Question: I am plotting data from a 'data.frame' which is structured like this:
'''
A B C D
29.8 8.7 0.1 Type_1
'''
The first three columns are floats and the last is a string. There are 13 possible strings in column 4, and for each of those strings, a row is generated in the plot via 'geom_point()'. The float values in the first three columns are used to populate the rows of "points" (irrelevant here). Basically, each row contains thousands of points which scatter according to their values in A,B and C.
Here's how it looks like (without axis labels since it is unpublished stuff):

Now the question: I would like to group the rows according to different criteria by increasing the width between them in a specific way, that is, not by increasing the width between rows but specifically where I want it. How to do so?
An imaginary example: type_1 and type_2 belong together and have to be observed together, while type_3 must be separated to avoid confusion.
Bottom line: is there a quick and easy way to specify the width ?
Here is the relevant part of my plot code:
'''
P1 <- ggplot(...) +
geom_point(position = position_jitter(w = 0.15, h = 0), alpha=0.3, size=0.5) +
scale_x_discrete() +
scale_y_continuous(limits=c(0,100), breaks=seq(0,100,10)) +
scale_color_gradient2(breaks=seq(0,100,20),
limits=c(0,100),
low="green3",
high="darkorchid4",
midpoint=50,
name="") +
coord_flip()
'''
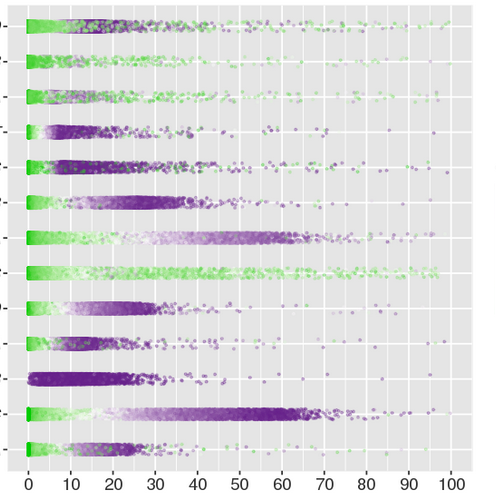
Answer: I believe the easiest way to solve your problem is to create a column "E" in your data frame with a "grouping" factor. Since you have not provided reusable data, I believe Dplyr is the best solution for creating this additional column, but I cannot offer a chunk of code. The output should be something like this:
'''
A B C D E
29.8 8.7 0.1 Type_1 group_1
29.6 8.2 0.7 Type_2 group_1
...
'''
Then you can use facet_wrap(~E, ncol=1) in the following manner:
'''
P1 <- ggplot(...) +
geom_point(position = position_jitter(w = 0.15, h = 0), alpha=0.3, size=0.5) +
scale_x_discrete() +
scale_y_continuous(limits=c(0,100), breaks=seq(0,100,10)) +
scale_color_gradient2(breaks=seq(0,100,20),
limits=c(0,100),
low="green3",
high="darkorchid4",
midpoint=50,
name="") +
coord_flip()+
facet_wrap(~E, ncol=1)
'''